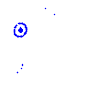
Particle: pion